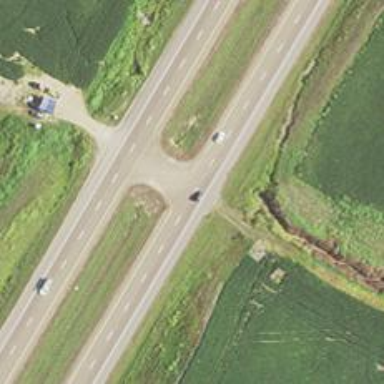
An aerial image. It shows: Trunk link highway.